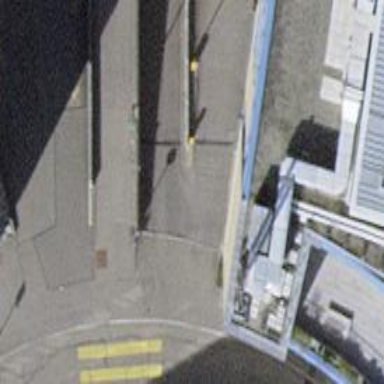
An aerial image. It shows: Lift gate barrier.